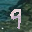
Label: 9